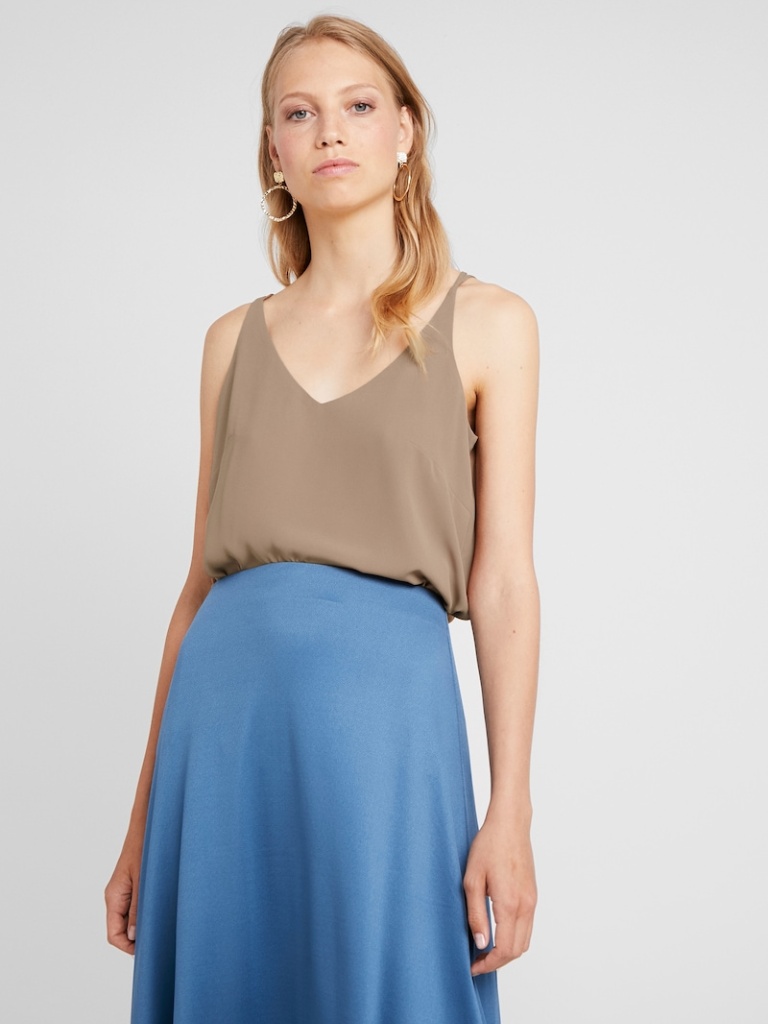
chiffon relaxed sleeveless hip length Fully Tucked in v-neck camisole